Field crop: maize
Growth stage: 2
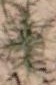
Species: salsola